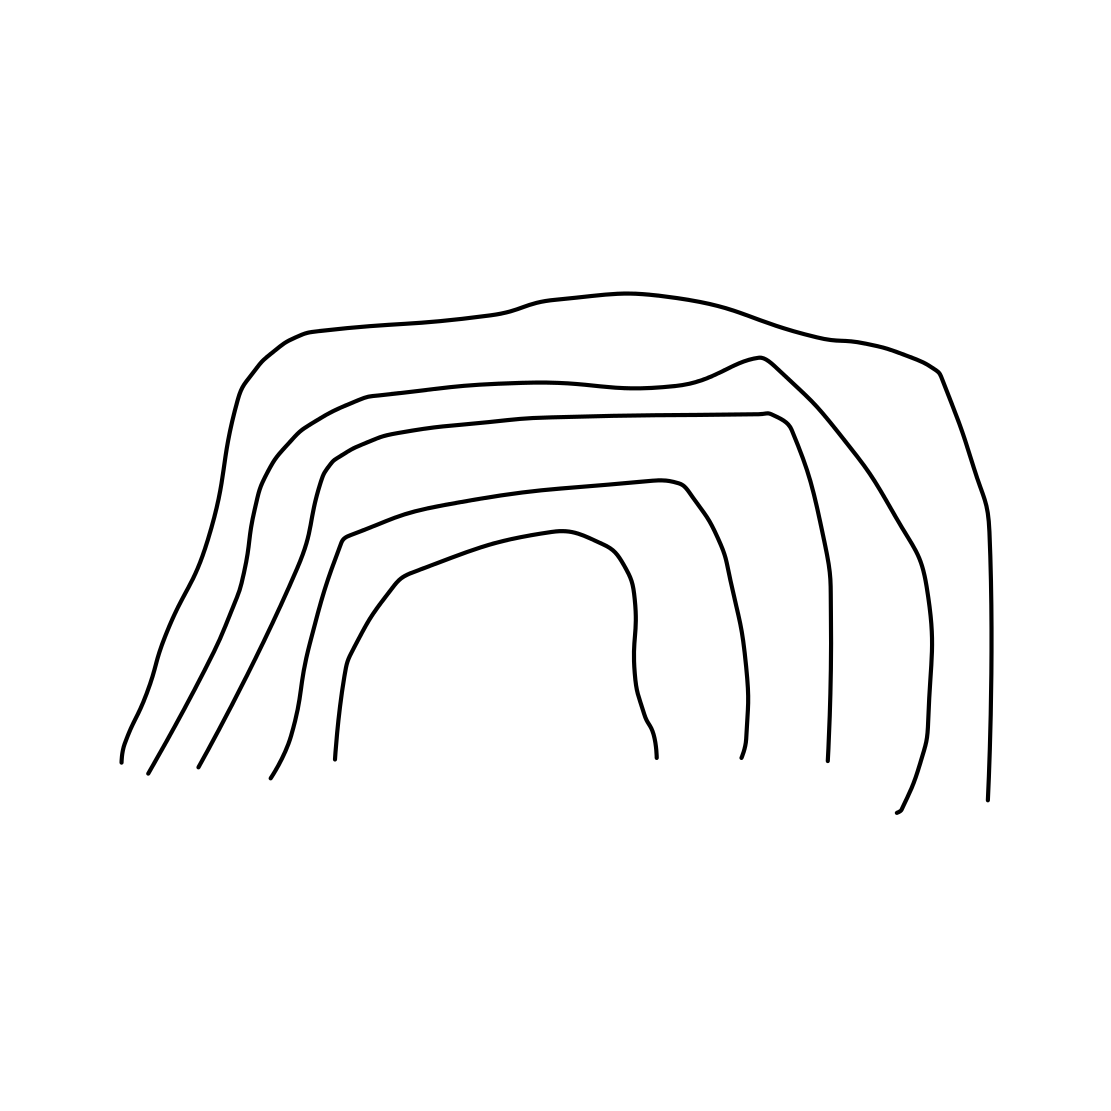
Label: rainbow